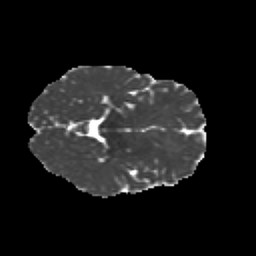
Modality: MD
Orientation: axial
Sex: female
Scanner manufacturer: siemens
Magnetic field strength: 3 T
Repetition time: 5 s
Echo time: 0.071 s